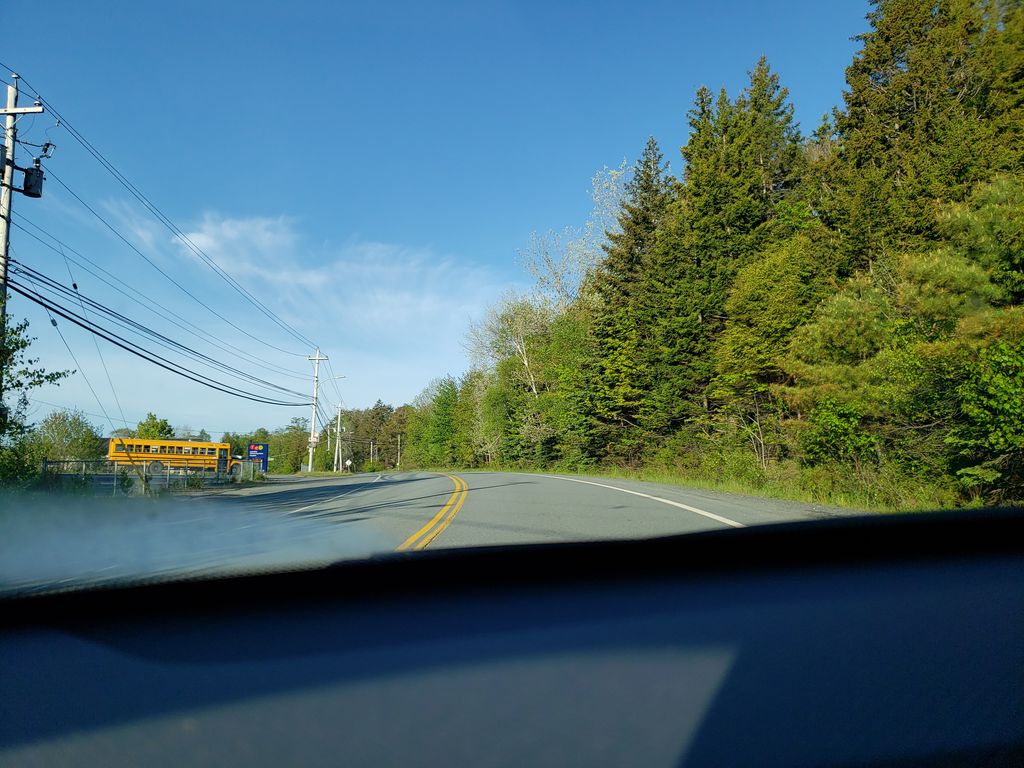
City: halifax